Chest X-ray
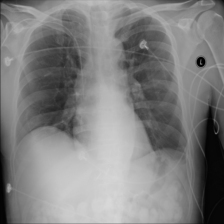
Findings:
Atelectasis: negative
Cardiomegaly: negative
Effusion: negative
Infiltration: negative
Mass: negative
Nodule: negative
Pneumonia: negative
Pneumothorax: negative
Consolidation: negative
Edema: negative
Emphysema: negative
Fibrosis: negative
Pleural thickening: negative
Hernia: negative